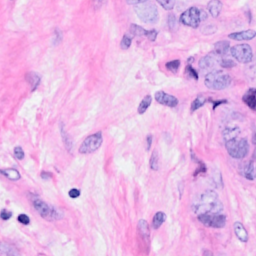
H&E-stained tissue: Breast